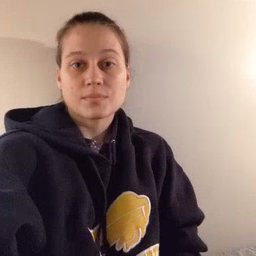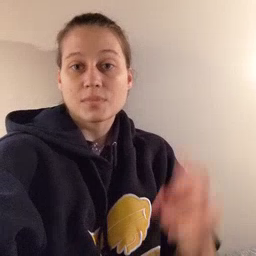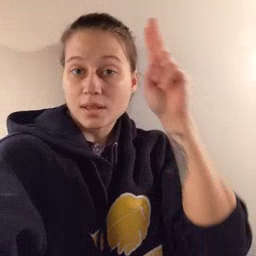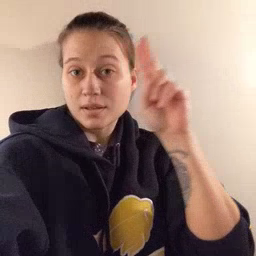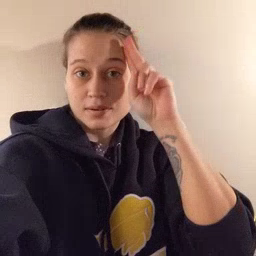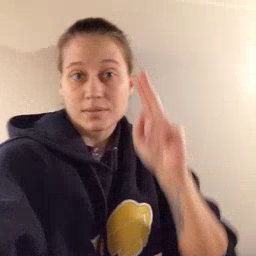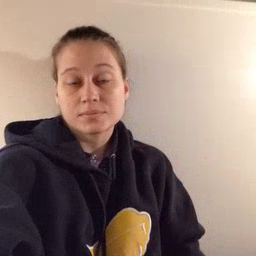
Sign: uncle